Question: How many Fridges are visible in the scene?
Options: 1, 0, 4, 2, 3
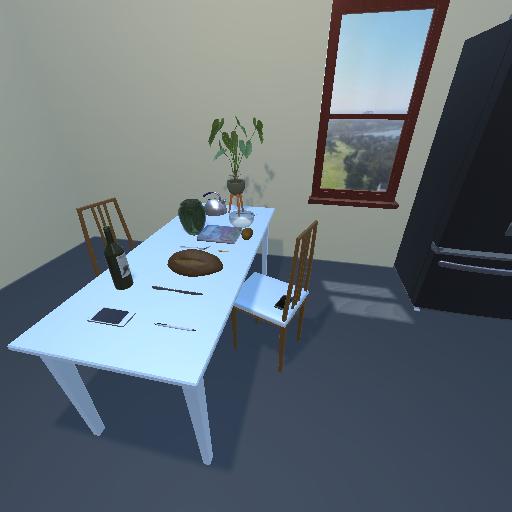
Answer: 1